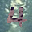
Label: 4